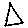
Label: triangle